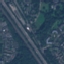
Land use / land cover: Highway